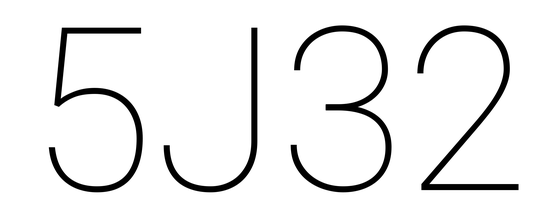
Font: Roboto_Thin